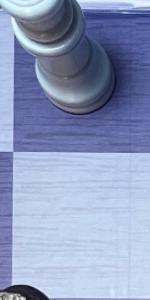
Label: Empty